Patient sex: M
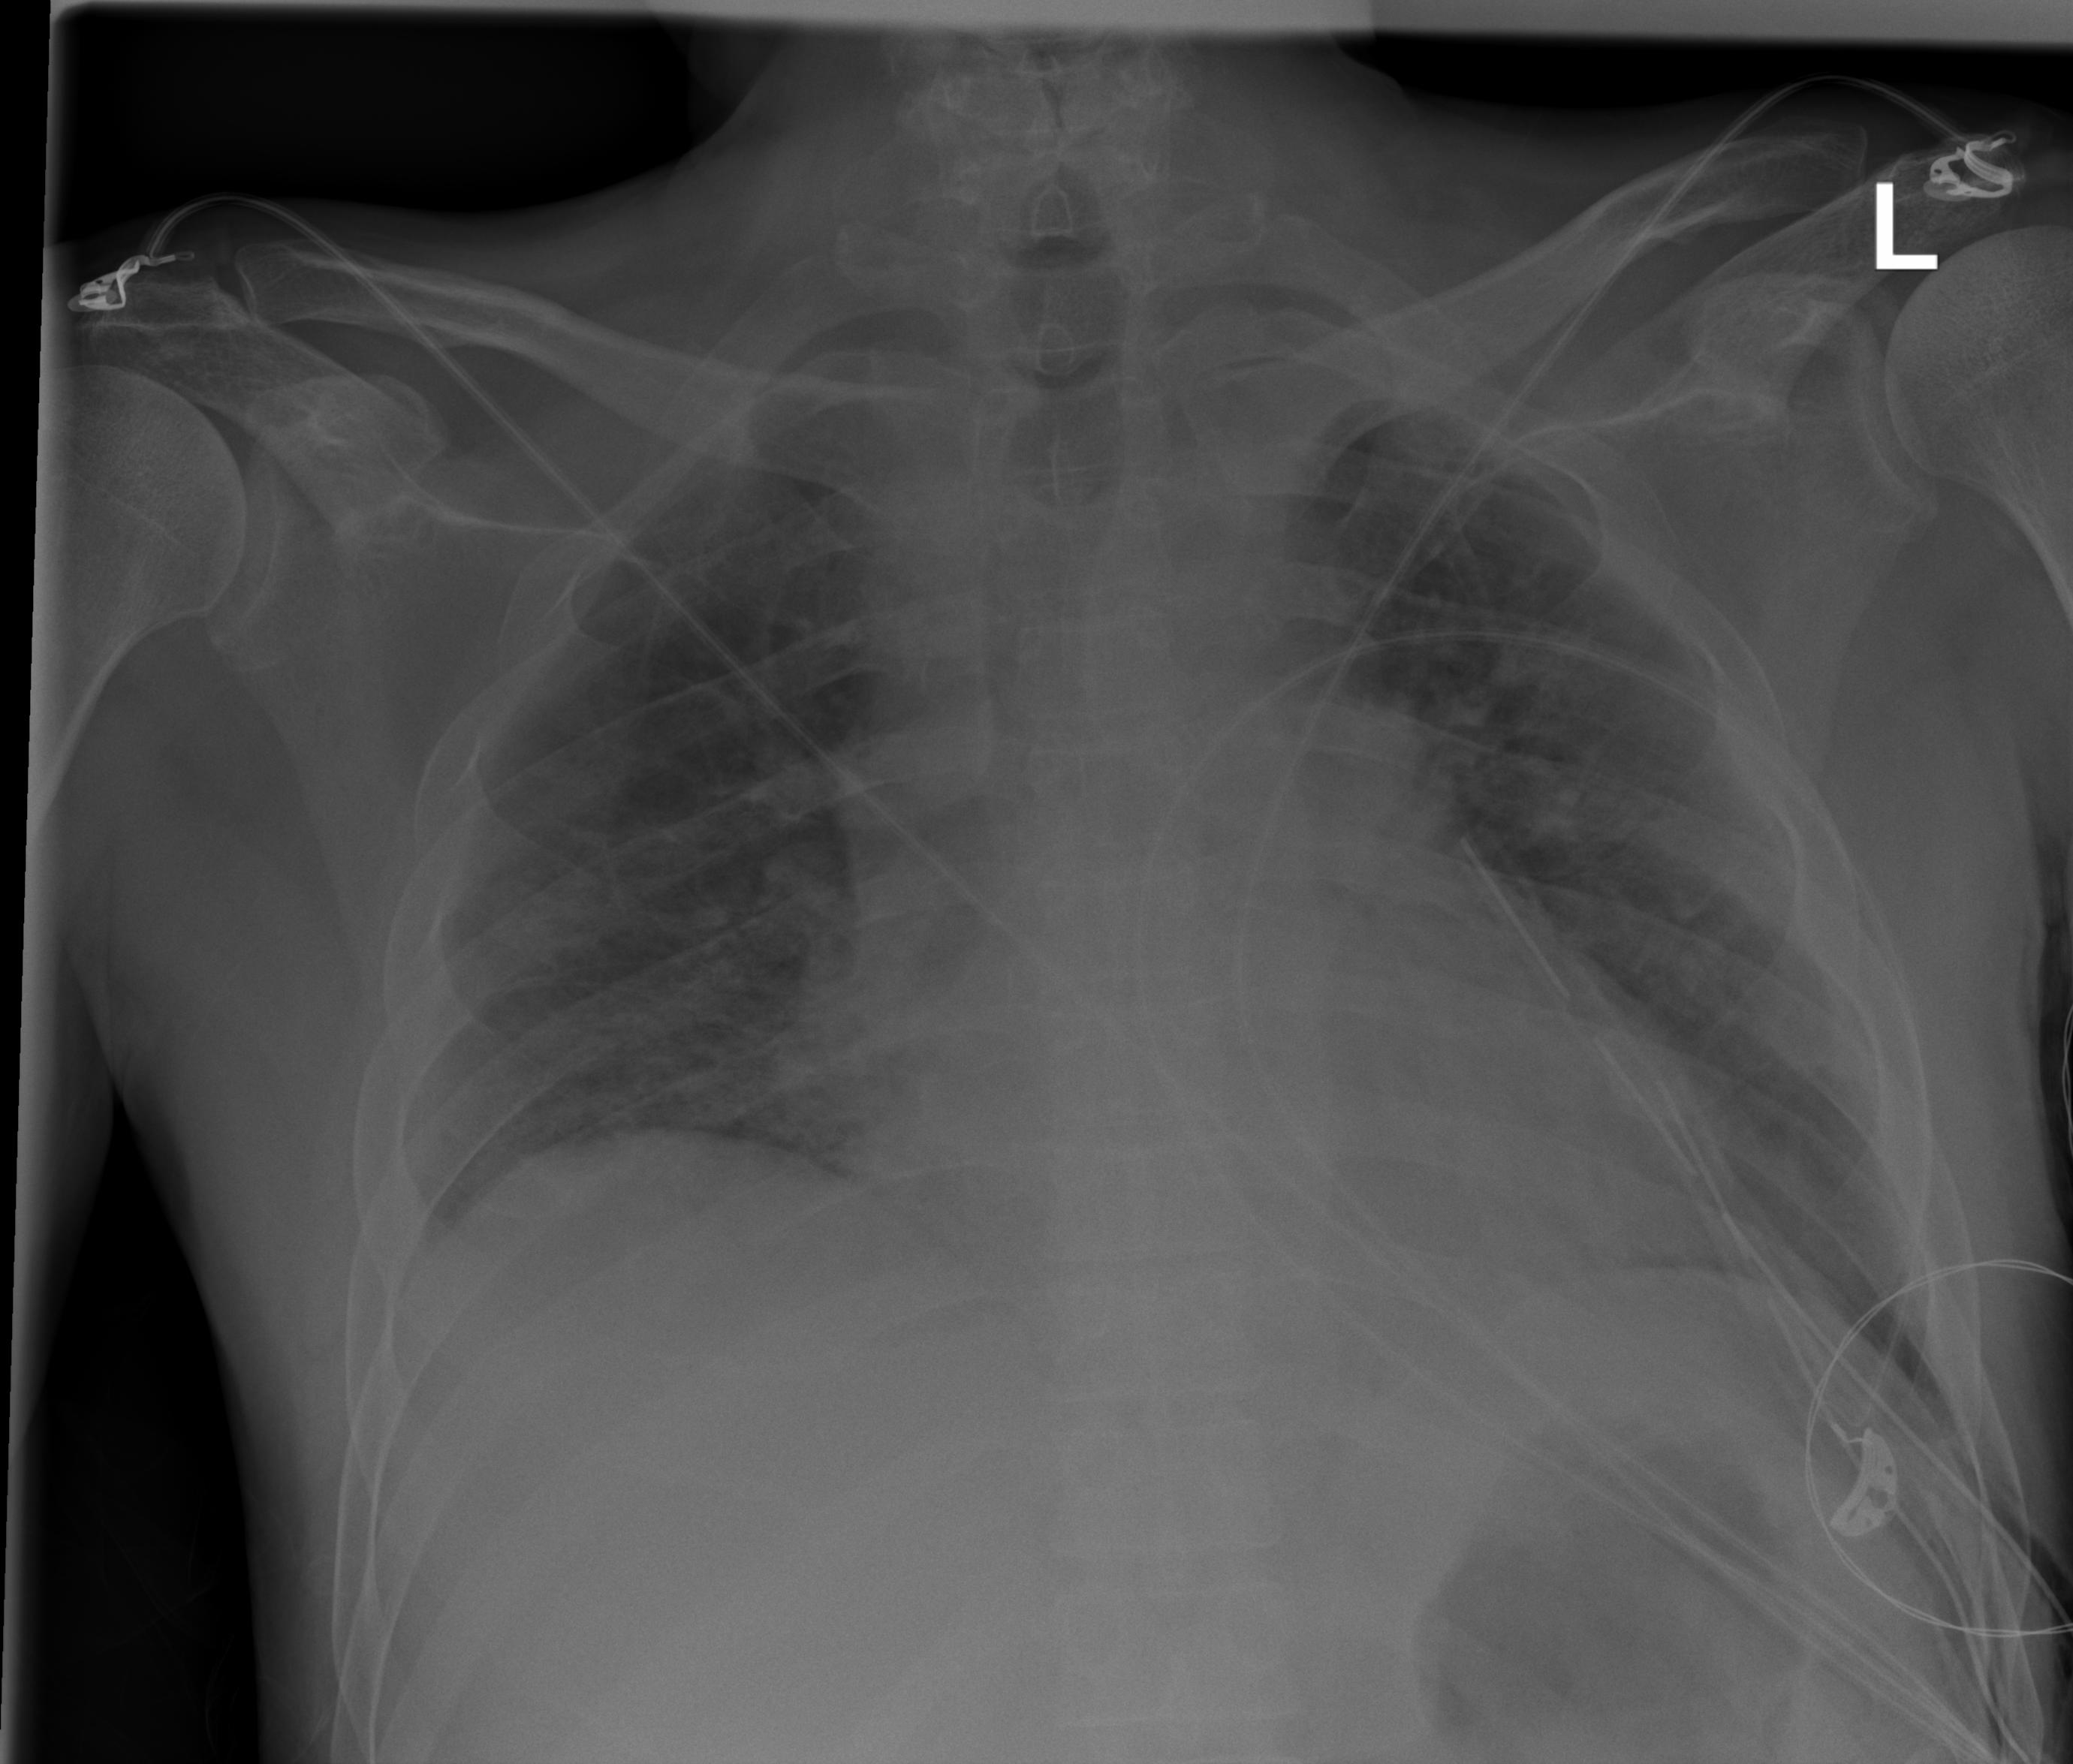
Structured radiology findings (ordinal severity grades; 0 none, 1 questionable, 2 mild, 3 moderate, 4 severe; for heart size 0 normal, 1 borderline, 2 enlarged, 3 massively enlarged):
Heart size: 0
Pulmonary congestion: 0
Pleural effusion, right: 0
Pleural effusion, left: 0
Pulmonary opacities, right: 0
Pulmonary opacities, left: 0
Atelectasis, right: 2
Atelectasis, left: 0